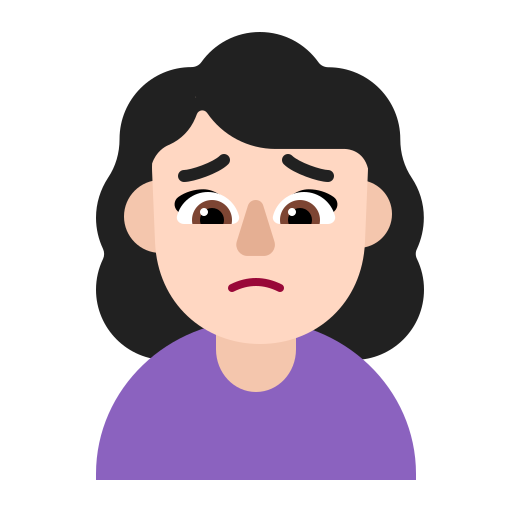
woman frowning flat light